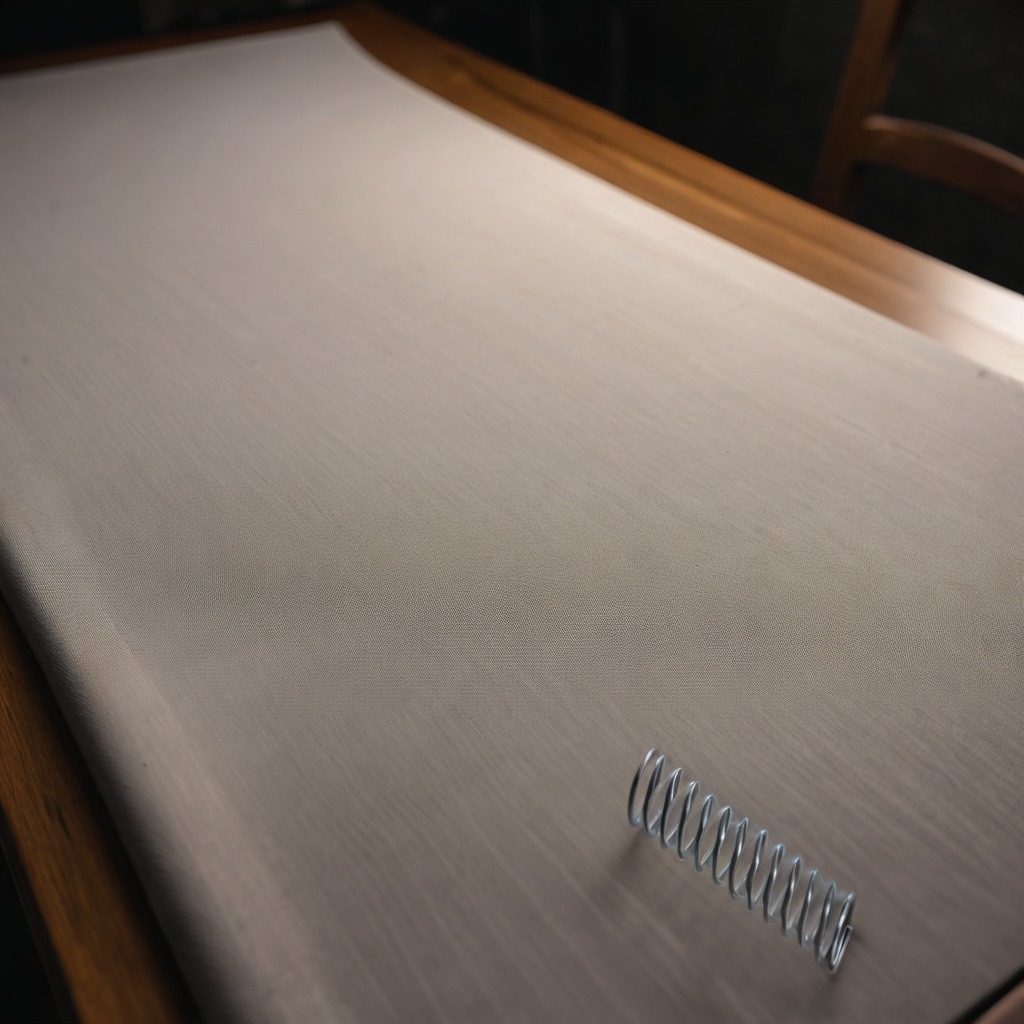
A coiled metal spring is lying on a wooden table inside a workshop at night.